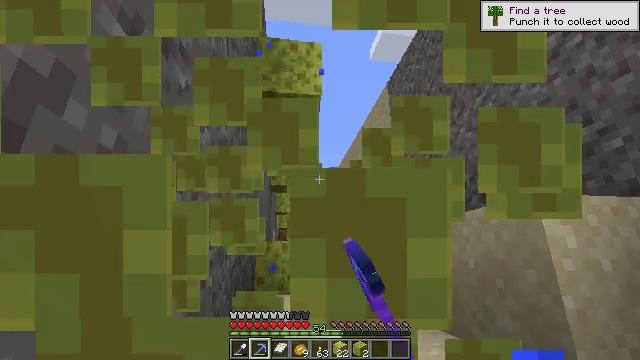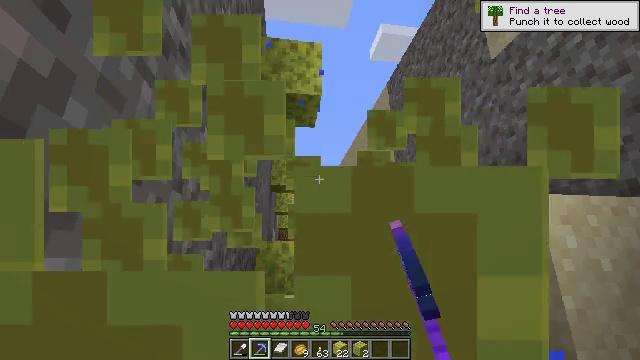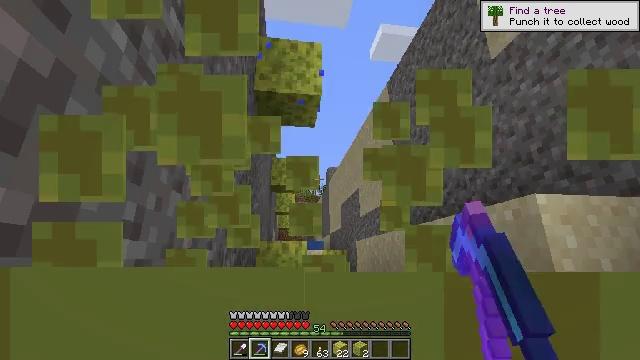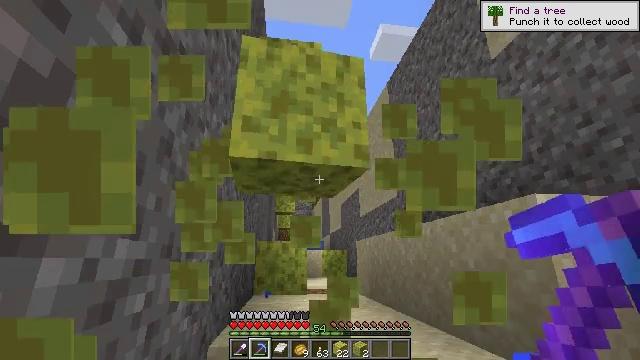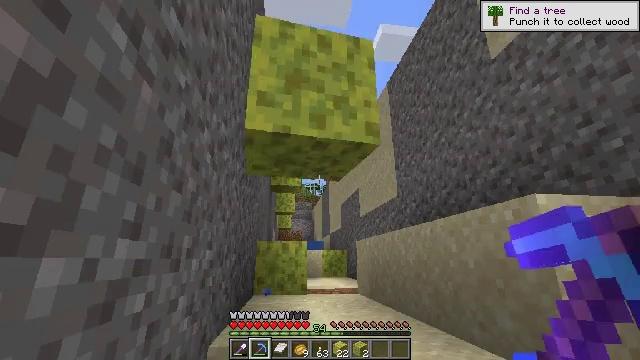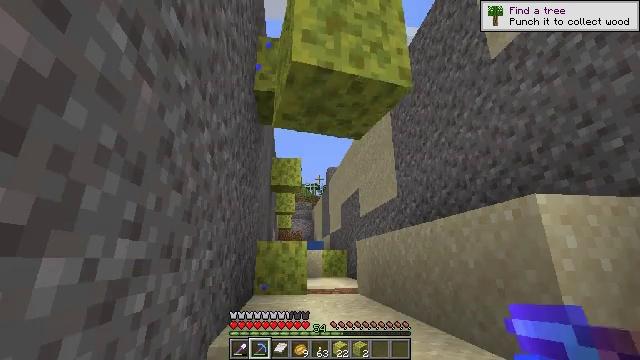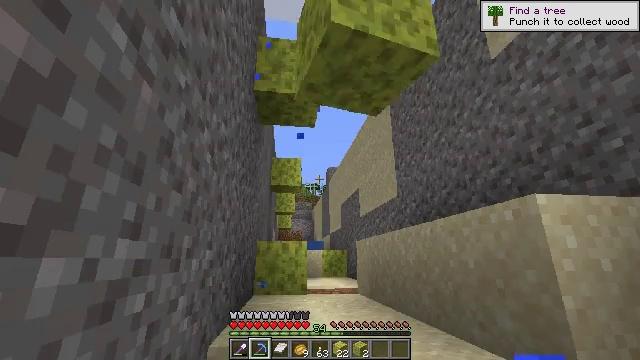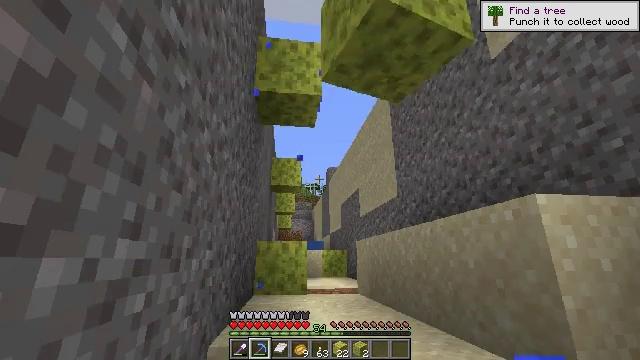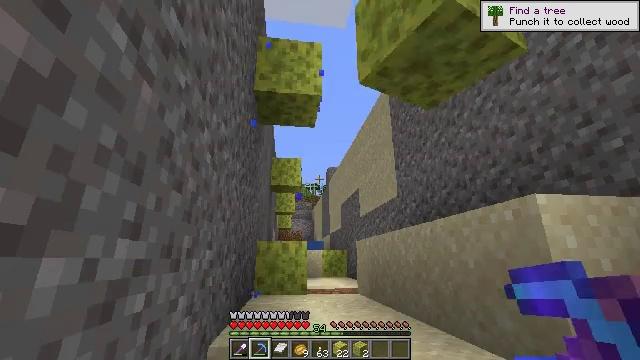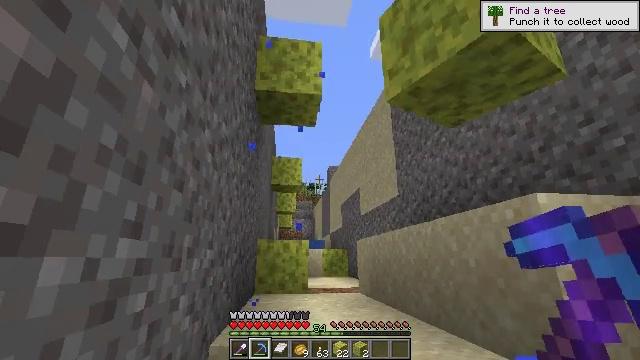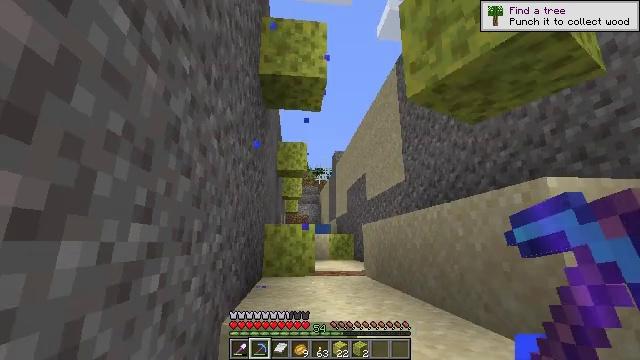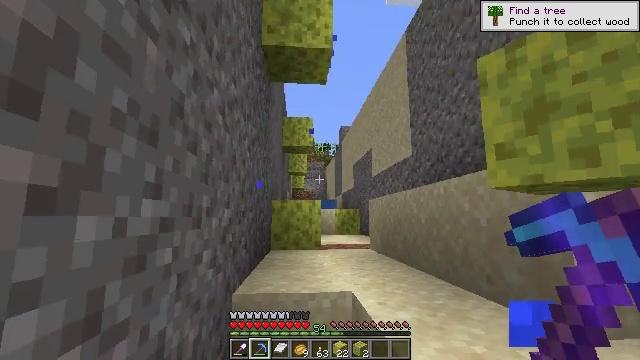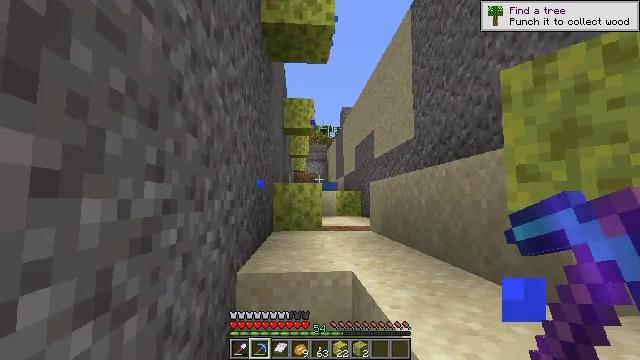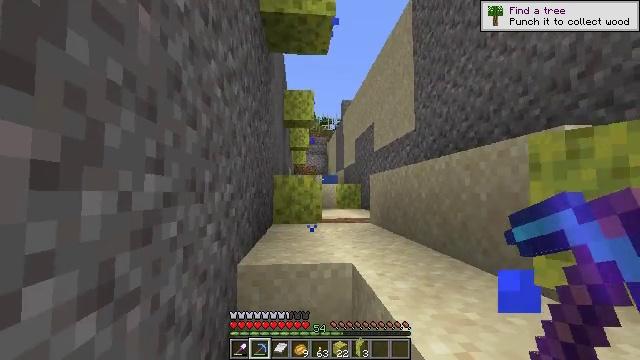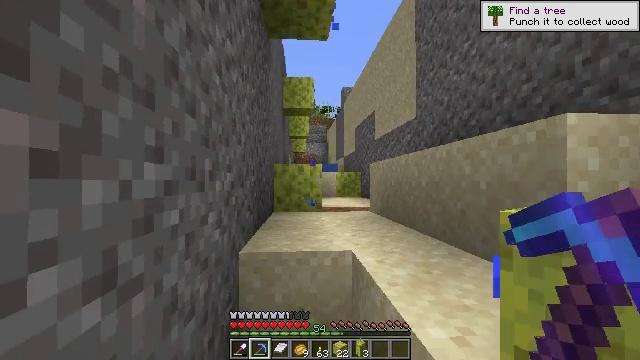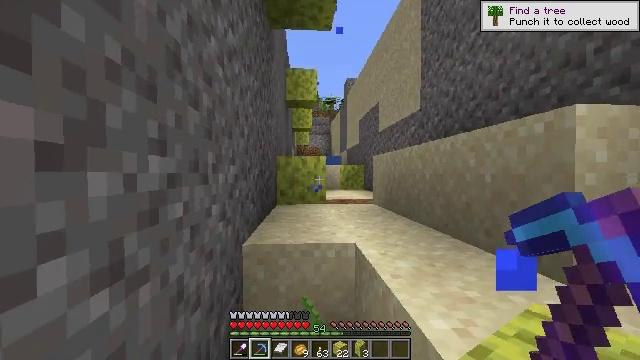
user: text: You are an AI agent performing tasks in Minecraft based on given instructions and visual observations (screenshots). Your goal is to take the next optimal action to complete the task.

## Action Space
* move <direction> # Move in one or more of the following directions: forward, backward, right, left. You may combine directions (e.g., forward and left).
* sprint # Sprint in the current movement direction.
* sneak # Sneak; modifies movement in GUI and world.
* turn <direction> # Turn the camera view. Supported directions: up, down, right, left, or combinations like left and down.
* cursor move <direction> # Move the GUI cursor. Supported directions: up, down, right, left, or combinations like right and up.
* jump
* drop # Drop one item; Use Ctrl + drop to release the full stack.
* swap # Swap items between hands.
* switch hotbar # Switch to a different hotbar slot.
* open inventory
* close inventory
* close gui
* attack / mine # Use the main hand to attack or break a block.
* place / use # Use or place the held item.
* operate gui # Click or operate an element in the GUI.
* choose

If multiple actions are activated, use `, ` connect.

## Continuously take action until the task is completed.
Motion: motion action
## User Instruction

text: Gather a wet sponge from the ocean.
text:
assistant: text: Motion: no_op
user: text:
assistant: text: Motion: no_op
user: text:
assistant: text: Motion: no_op
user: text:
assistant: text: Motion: no_op
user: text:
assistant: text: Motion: no_op
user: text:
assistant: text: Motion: no_op
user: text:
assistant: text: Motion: no_op
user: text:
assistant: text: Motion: no_op
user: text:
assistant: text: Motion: no_op
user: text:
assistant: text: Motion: turn left and down
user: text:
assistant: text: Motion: turn left and down
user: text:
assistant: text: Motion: turn down
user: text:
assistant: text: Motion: turn down
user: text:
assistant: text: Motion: turn down
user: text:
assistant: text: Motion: move forward, turn down
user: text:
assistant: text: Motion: move forward, turn left and down
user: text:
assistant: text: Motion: move forward, turn left and down
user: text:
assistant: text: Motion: move forward
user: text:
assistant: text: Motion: move forward
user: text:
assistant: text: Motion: move forward
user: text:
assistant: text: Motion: move forward
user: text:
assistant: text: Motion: move forward
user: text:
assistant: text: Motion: move forward
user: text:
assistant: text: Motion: move forward, jump
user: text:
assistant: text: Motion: move forward, jump
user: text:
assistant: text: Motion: move forward, jump
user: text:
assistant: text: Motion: move forward
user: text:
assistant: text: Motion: move forward
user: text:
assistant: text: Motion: move forward
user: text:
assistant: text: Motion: no_op